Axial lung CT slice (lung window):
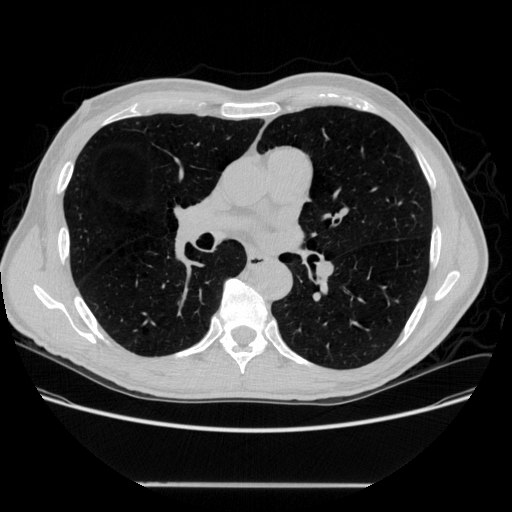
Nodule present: no